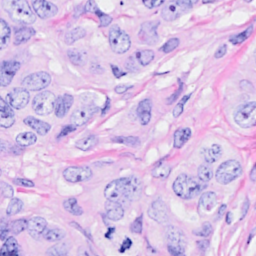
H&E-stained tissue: Breast